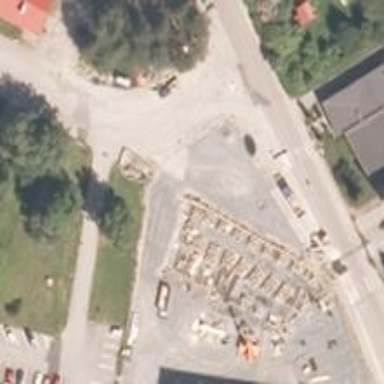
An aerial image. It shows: Asphalt footway.